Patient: sex M, age 64
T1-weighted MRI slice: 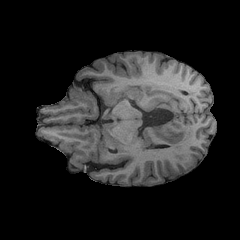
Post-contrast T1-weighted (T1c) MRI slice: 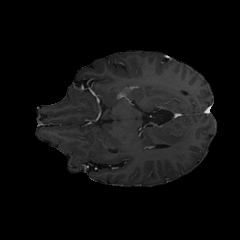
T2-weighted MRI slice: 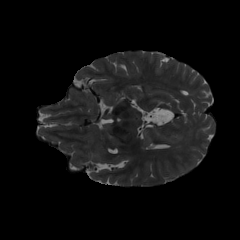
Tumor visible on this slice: yes
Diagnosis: Glioblastoma, IDH-wildtype
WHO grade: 4